Aerial crown-view tile of a tropical tree (Barro Colorado Island, Panama), acquired 20241014:
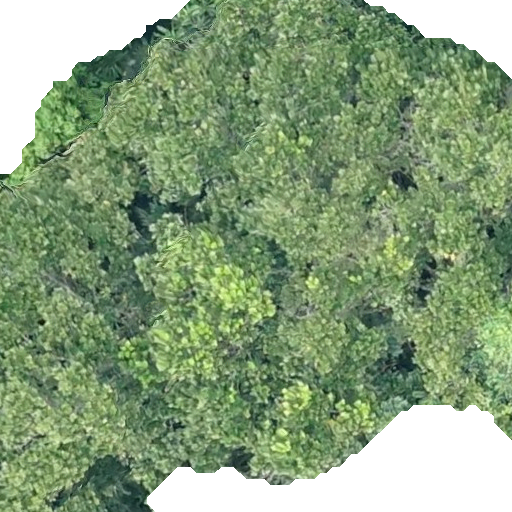
Species: Anacardium excelsum
GBIF accepted scientific name: Anacardium excelsum
Crown area: 411.754 m²